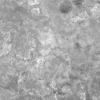
Atmospheric dust classification: not_dusty